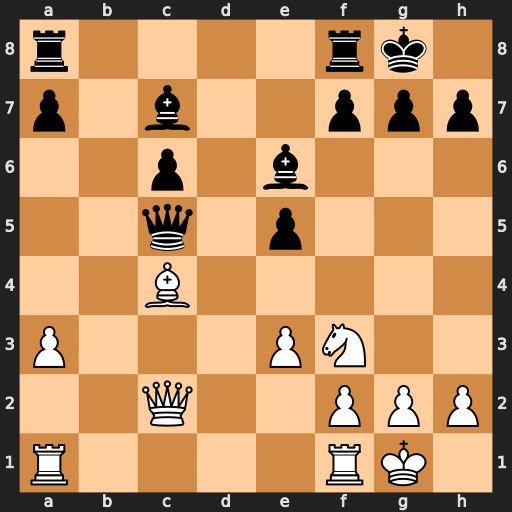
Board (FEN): r4rk1/p1b2ppp/2p1b3/2q1p3/2B5/P3PN2/2Q2PPP/R4RK1
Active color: w
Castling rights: -
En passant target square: -
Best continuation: Ng5 e4 Nxe6